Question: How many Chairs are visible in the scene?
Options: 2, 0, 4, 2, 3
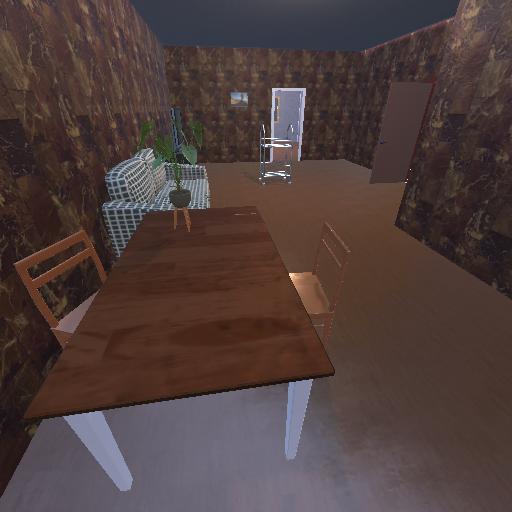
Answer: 2